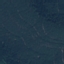
Land use / land cover class: Forest